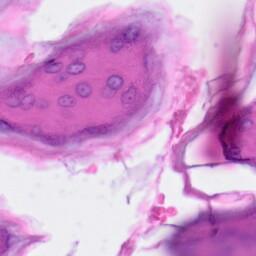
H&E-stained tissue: Skin